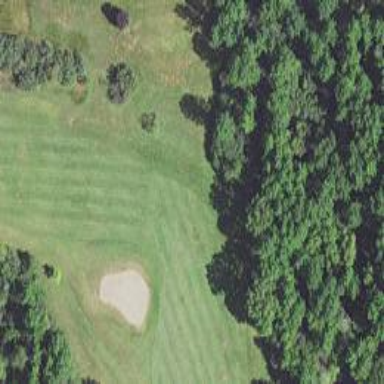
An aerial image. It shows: View of golf hole.